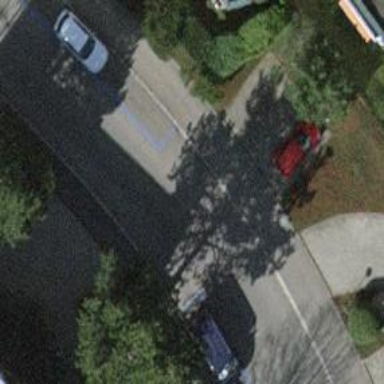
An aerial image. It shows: Residential road with asphalt surface and sidewalks on both sides. There are parallel parking lanes with markings on both sides of the road.